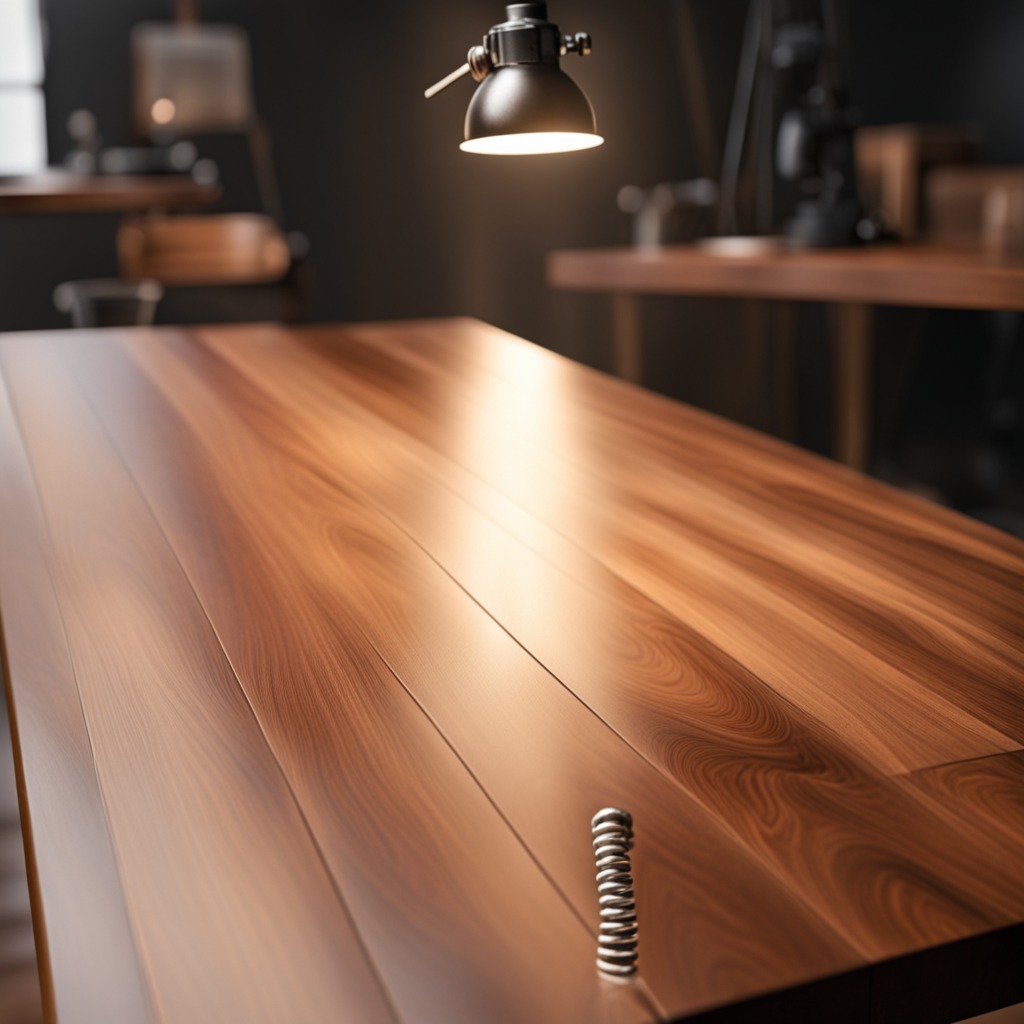
A coiled metal spring is lying on the wooden table.